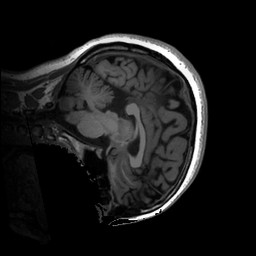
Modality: T1w
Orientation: sagittal
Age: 21
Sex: female